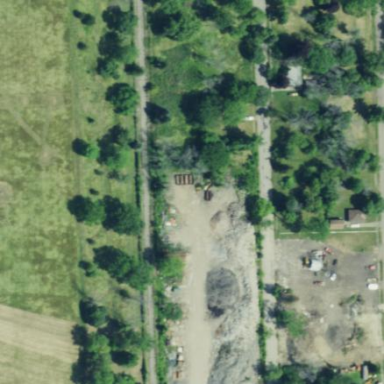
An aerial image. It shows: Brownfield site.